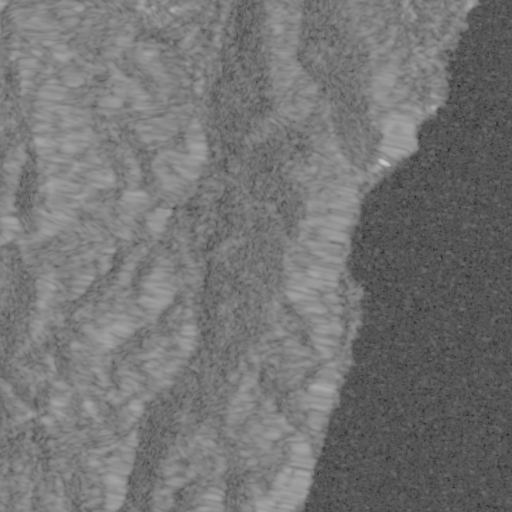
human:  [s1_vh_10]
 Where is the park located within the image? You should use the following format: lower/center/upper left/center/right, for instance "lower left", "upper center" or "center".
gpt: The park is located in the upper right of the image.
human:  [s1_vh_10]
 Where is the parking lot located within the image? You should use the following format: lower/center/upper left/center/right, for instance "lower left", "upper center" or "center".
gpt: The parking lot is located in the upper right of the image.
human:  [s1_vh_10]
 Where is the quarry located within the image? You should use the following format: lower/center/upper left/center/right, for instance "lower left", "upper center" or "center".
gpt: The quarry is located in the upper right of the image.
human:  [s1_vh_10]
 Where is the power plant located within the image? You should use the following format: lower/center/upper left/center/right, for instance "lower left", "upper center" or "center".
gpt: There is no power plant in the image.

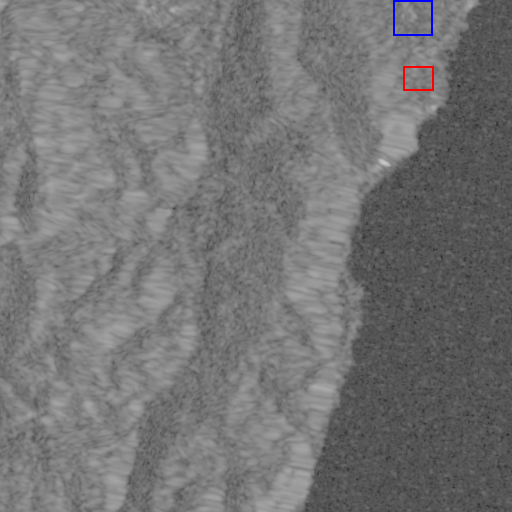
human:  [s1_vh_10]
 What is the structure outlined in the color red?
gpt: The structure outlined in red is a park.
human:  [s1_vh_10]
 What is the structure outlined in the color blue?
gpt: The structure outlined in blue is a quarry.
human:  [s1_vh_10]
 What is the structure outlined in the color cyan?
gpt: There is no cyan outline.